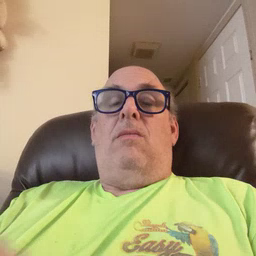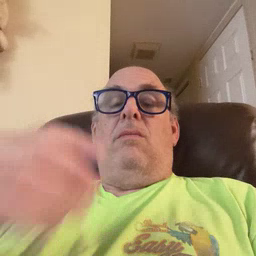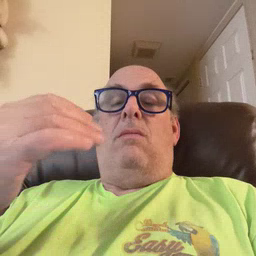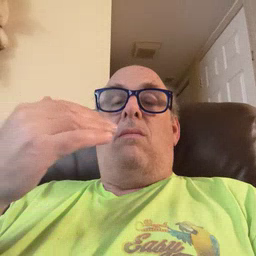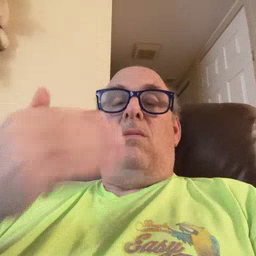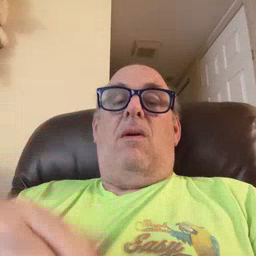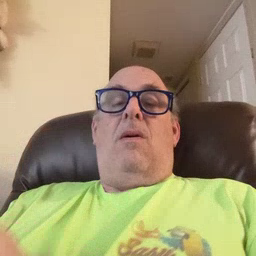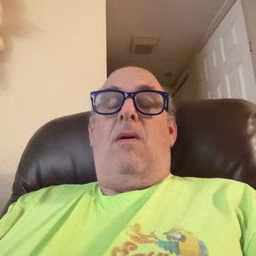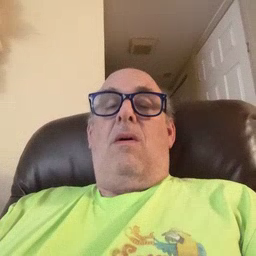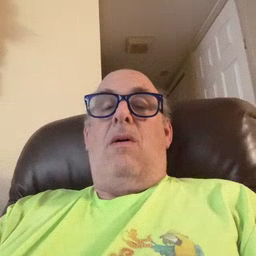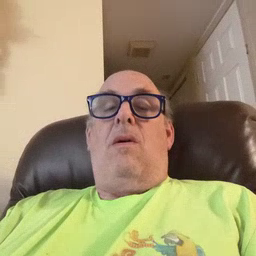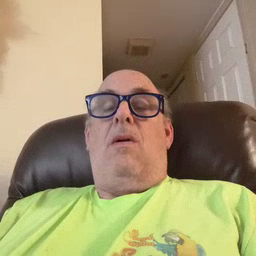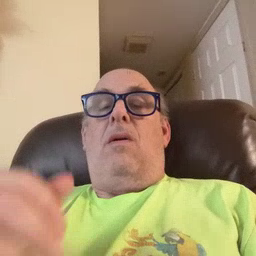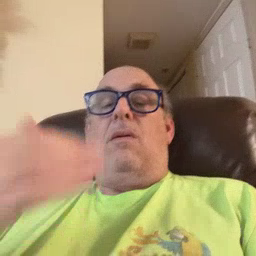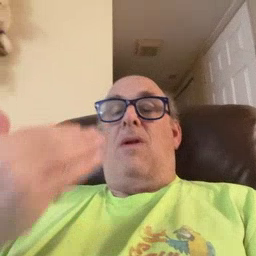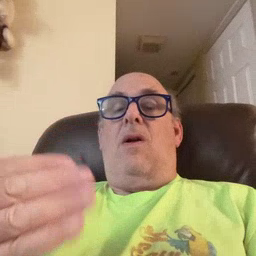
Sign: now